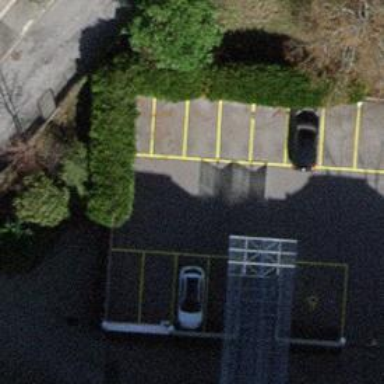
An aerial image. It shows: Road serving as parking aisle.